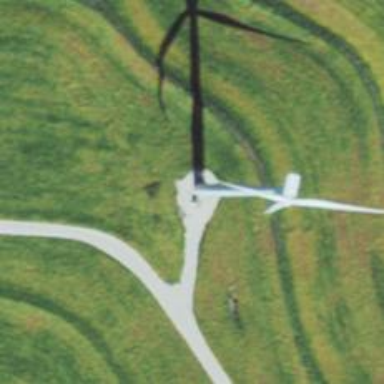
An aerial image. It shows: Wind generator powered by wind. The generator type is horizontal axis and it uses wind turbines.